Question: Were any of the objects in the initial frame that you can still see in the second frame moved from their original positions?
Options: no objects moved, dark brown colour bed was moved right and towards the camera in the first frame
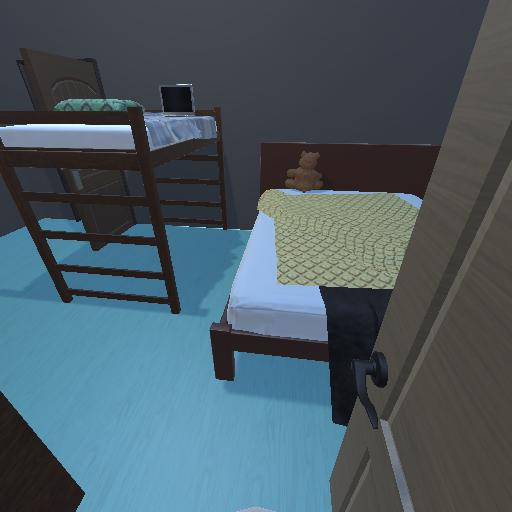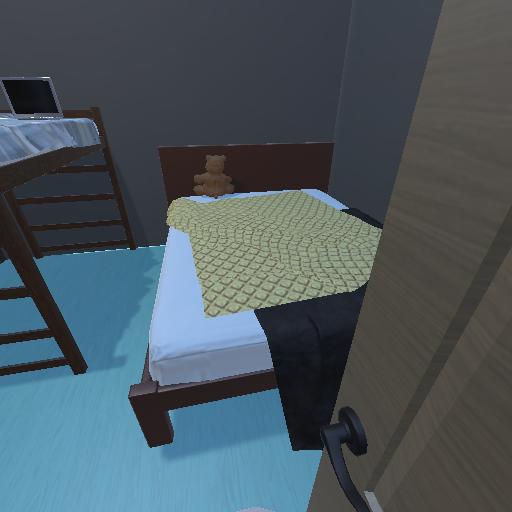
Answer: no objects moved